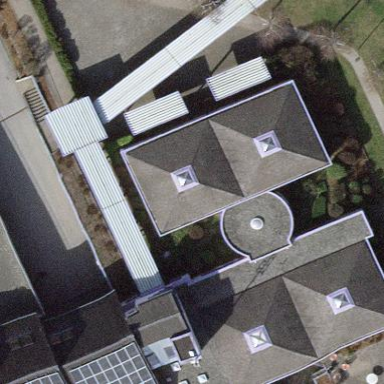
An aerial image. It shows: School building.